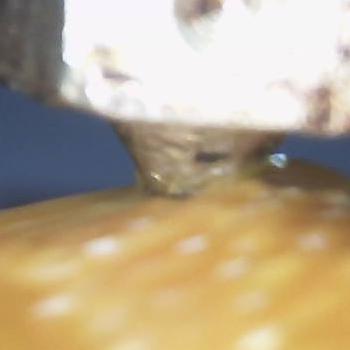
Flow rate: 184%